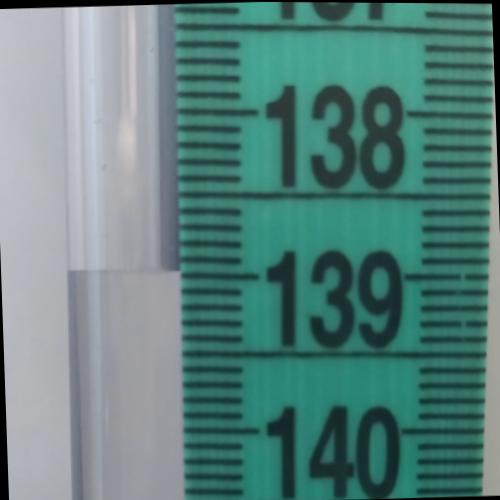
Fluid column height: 139.0 cm